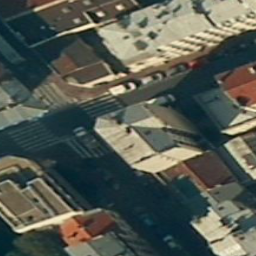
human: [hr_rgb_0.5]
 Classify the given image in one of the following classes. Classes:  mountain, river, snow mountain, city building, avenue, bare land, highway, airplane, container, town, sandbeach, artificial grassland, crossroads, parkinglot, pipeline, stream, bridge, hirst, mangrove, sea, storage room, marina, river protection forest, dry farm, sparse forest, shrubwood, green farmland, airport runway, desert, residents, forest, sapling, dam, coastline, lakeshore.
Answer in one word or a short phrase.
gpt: city building